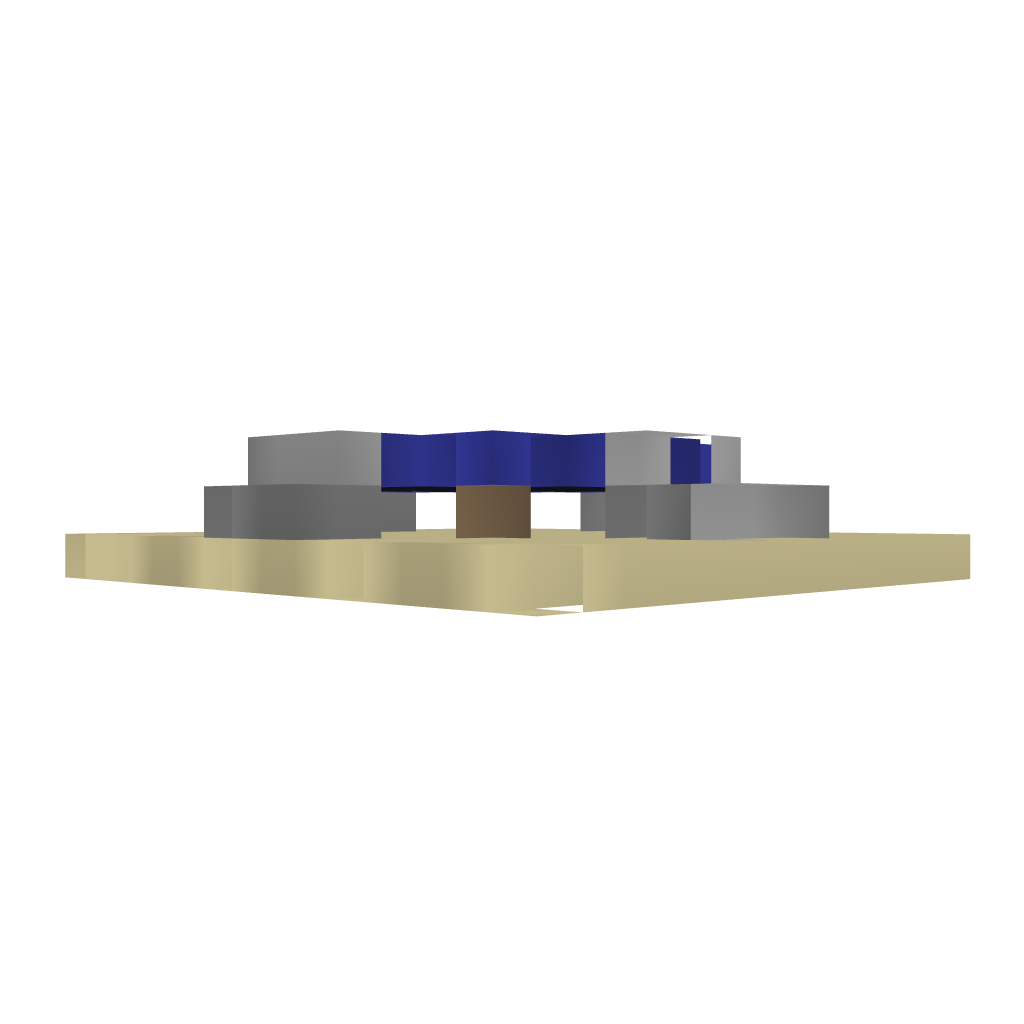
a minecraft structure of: Trampoline